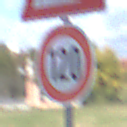
Verkehrszeichen: Geschwindigkeit120
Zusatzzeichen oben: WildwechselLinks
Umgebung: Outdoor, Suburban
Tageszeit: MorningAfternoon
Wetter: PartlyCloudy
Licht: Natural
Jahreszeit: NotSpecified
Kontrast: HighContrast